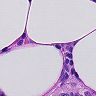
Metastatic tissue present: no